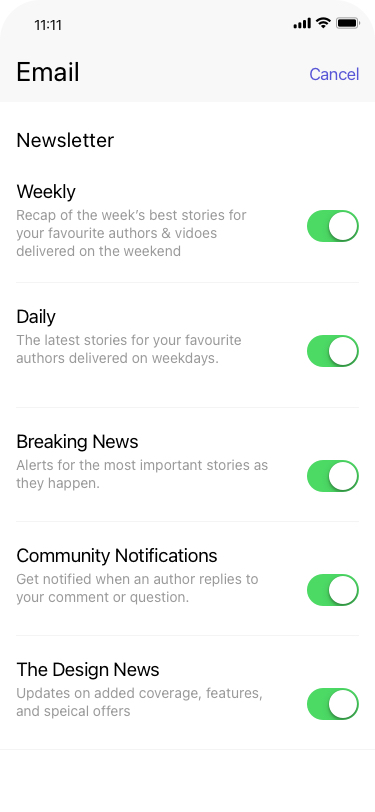
Text in this UI design:
Newsletter
Recap of the week’s best stories for your favourite authors & vidoes delivered on the weekend
Alerts for the most important stories as they happen.
The latest stories for your favourite authors delivered on weekdays.
Get notified when an author replies to your comment or question.
Updates on added coverage, features, and speical offers
Weekly
Breaking News
Daily
Community Notifications
The Design News
Email
Cancel